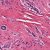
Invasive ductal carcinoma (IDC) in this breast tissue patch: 0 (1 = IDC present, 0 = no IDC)